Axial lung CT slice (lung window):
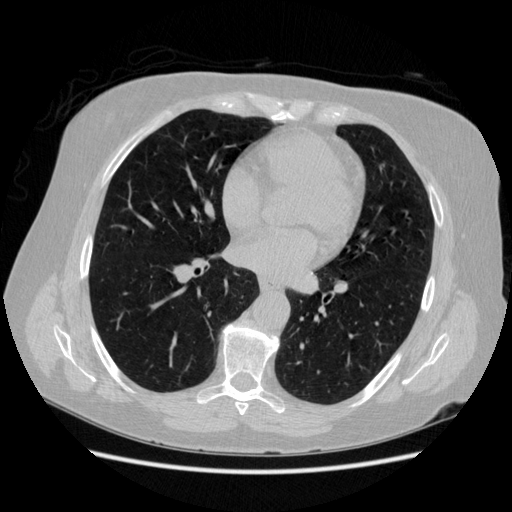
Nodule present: no